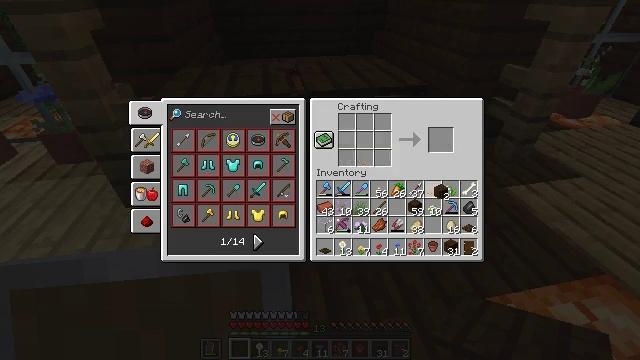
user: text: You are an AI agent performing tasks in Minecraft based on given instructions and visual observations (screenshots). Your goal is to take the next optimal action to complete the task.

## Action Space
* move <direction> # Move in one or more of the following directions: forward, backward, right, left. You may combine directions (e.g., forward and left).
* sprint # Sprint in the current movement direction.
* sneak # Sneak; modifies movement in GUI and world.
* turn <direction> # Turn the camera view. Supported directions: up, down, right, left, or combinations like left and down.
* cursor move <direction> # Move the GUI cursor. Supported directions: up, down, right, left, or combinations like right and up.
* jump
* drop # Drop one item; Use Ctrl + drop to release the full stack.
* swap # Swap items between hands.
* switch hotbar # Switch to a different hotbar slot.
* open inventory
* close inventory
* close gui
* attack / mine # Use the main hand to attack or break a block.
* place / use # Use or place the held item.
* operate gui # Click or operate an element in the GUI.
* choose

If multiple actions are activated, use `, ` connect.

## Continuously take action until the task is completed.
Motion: motion action
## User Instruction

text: Use the crafting table to craft a dark oak trapdoor.
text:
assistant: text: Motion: sneak